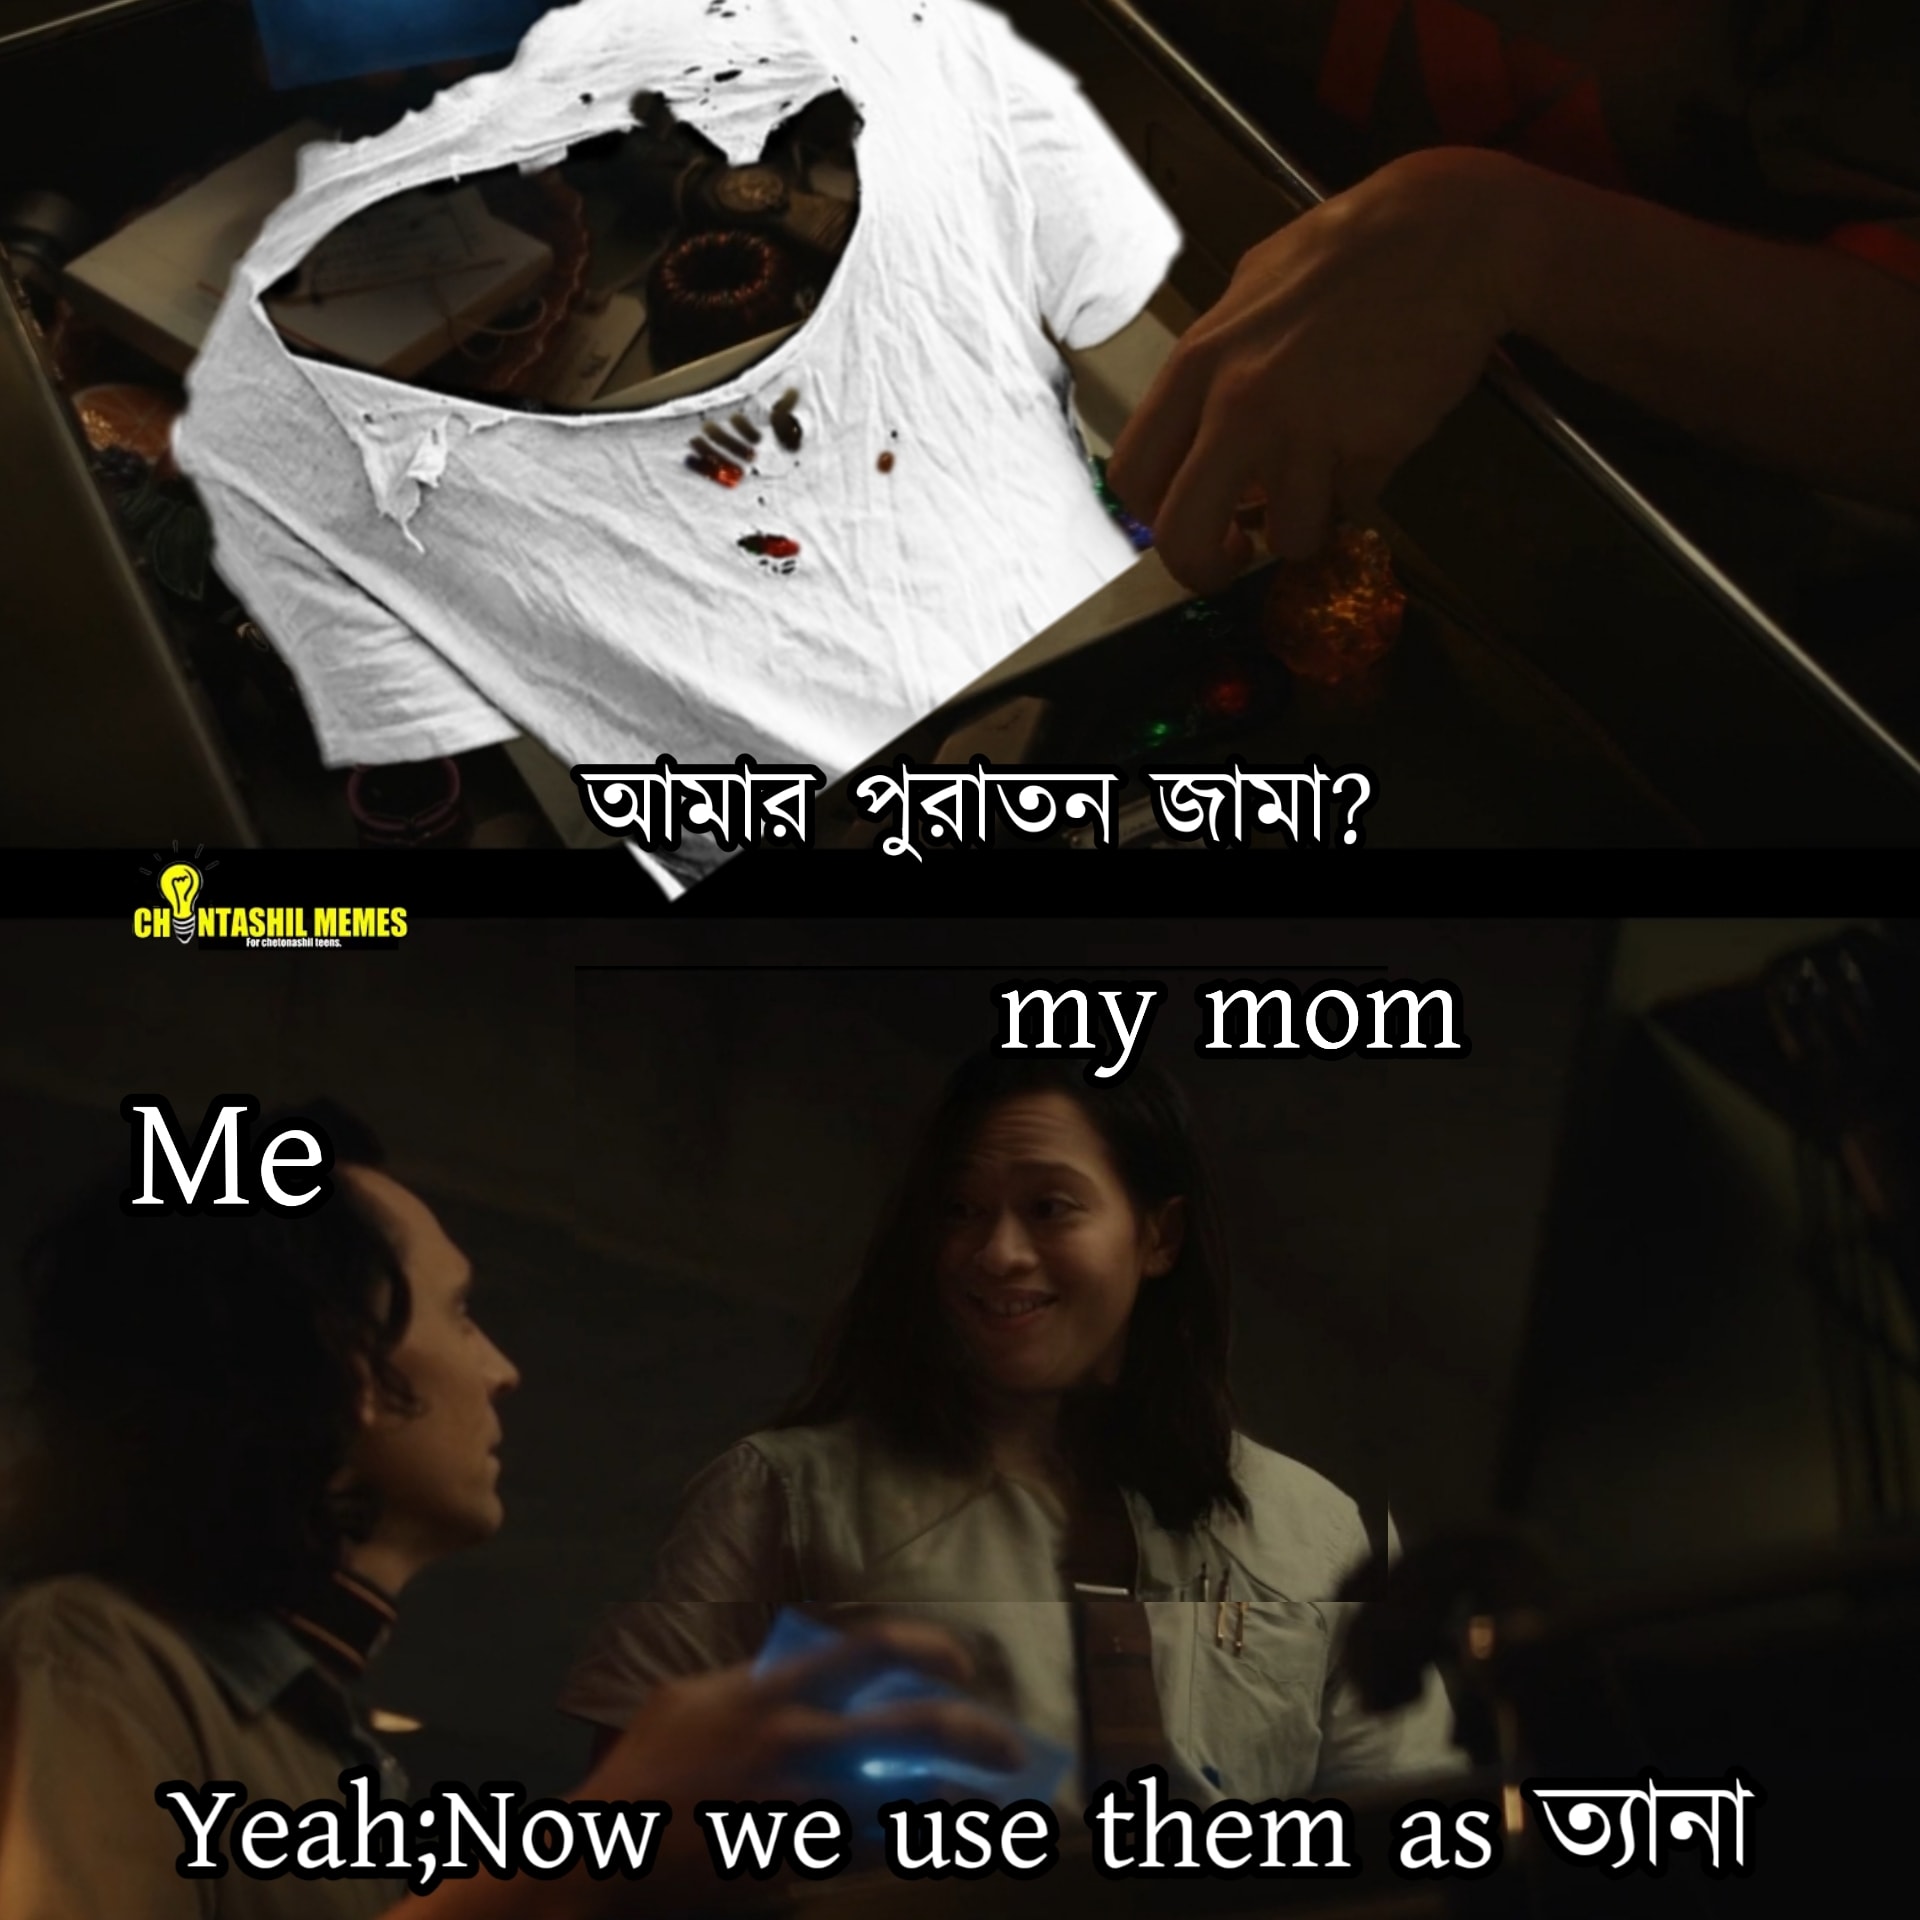
Caption: আমার পুরাতন জামা ?   Me   my mom   Yeah; Now we use them as ত্যানা
Label: non-hate